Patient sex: M
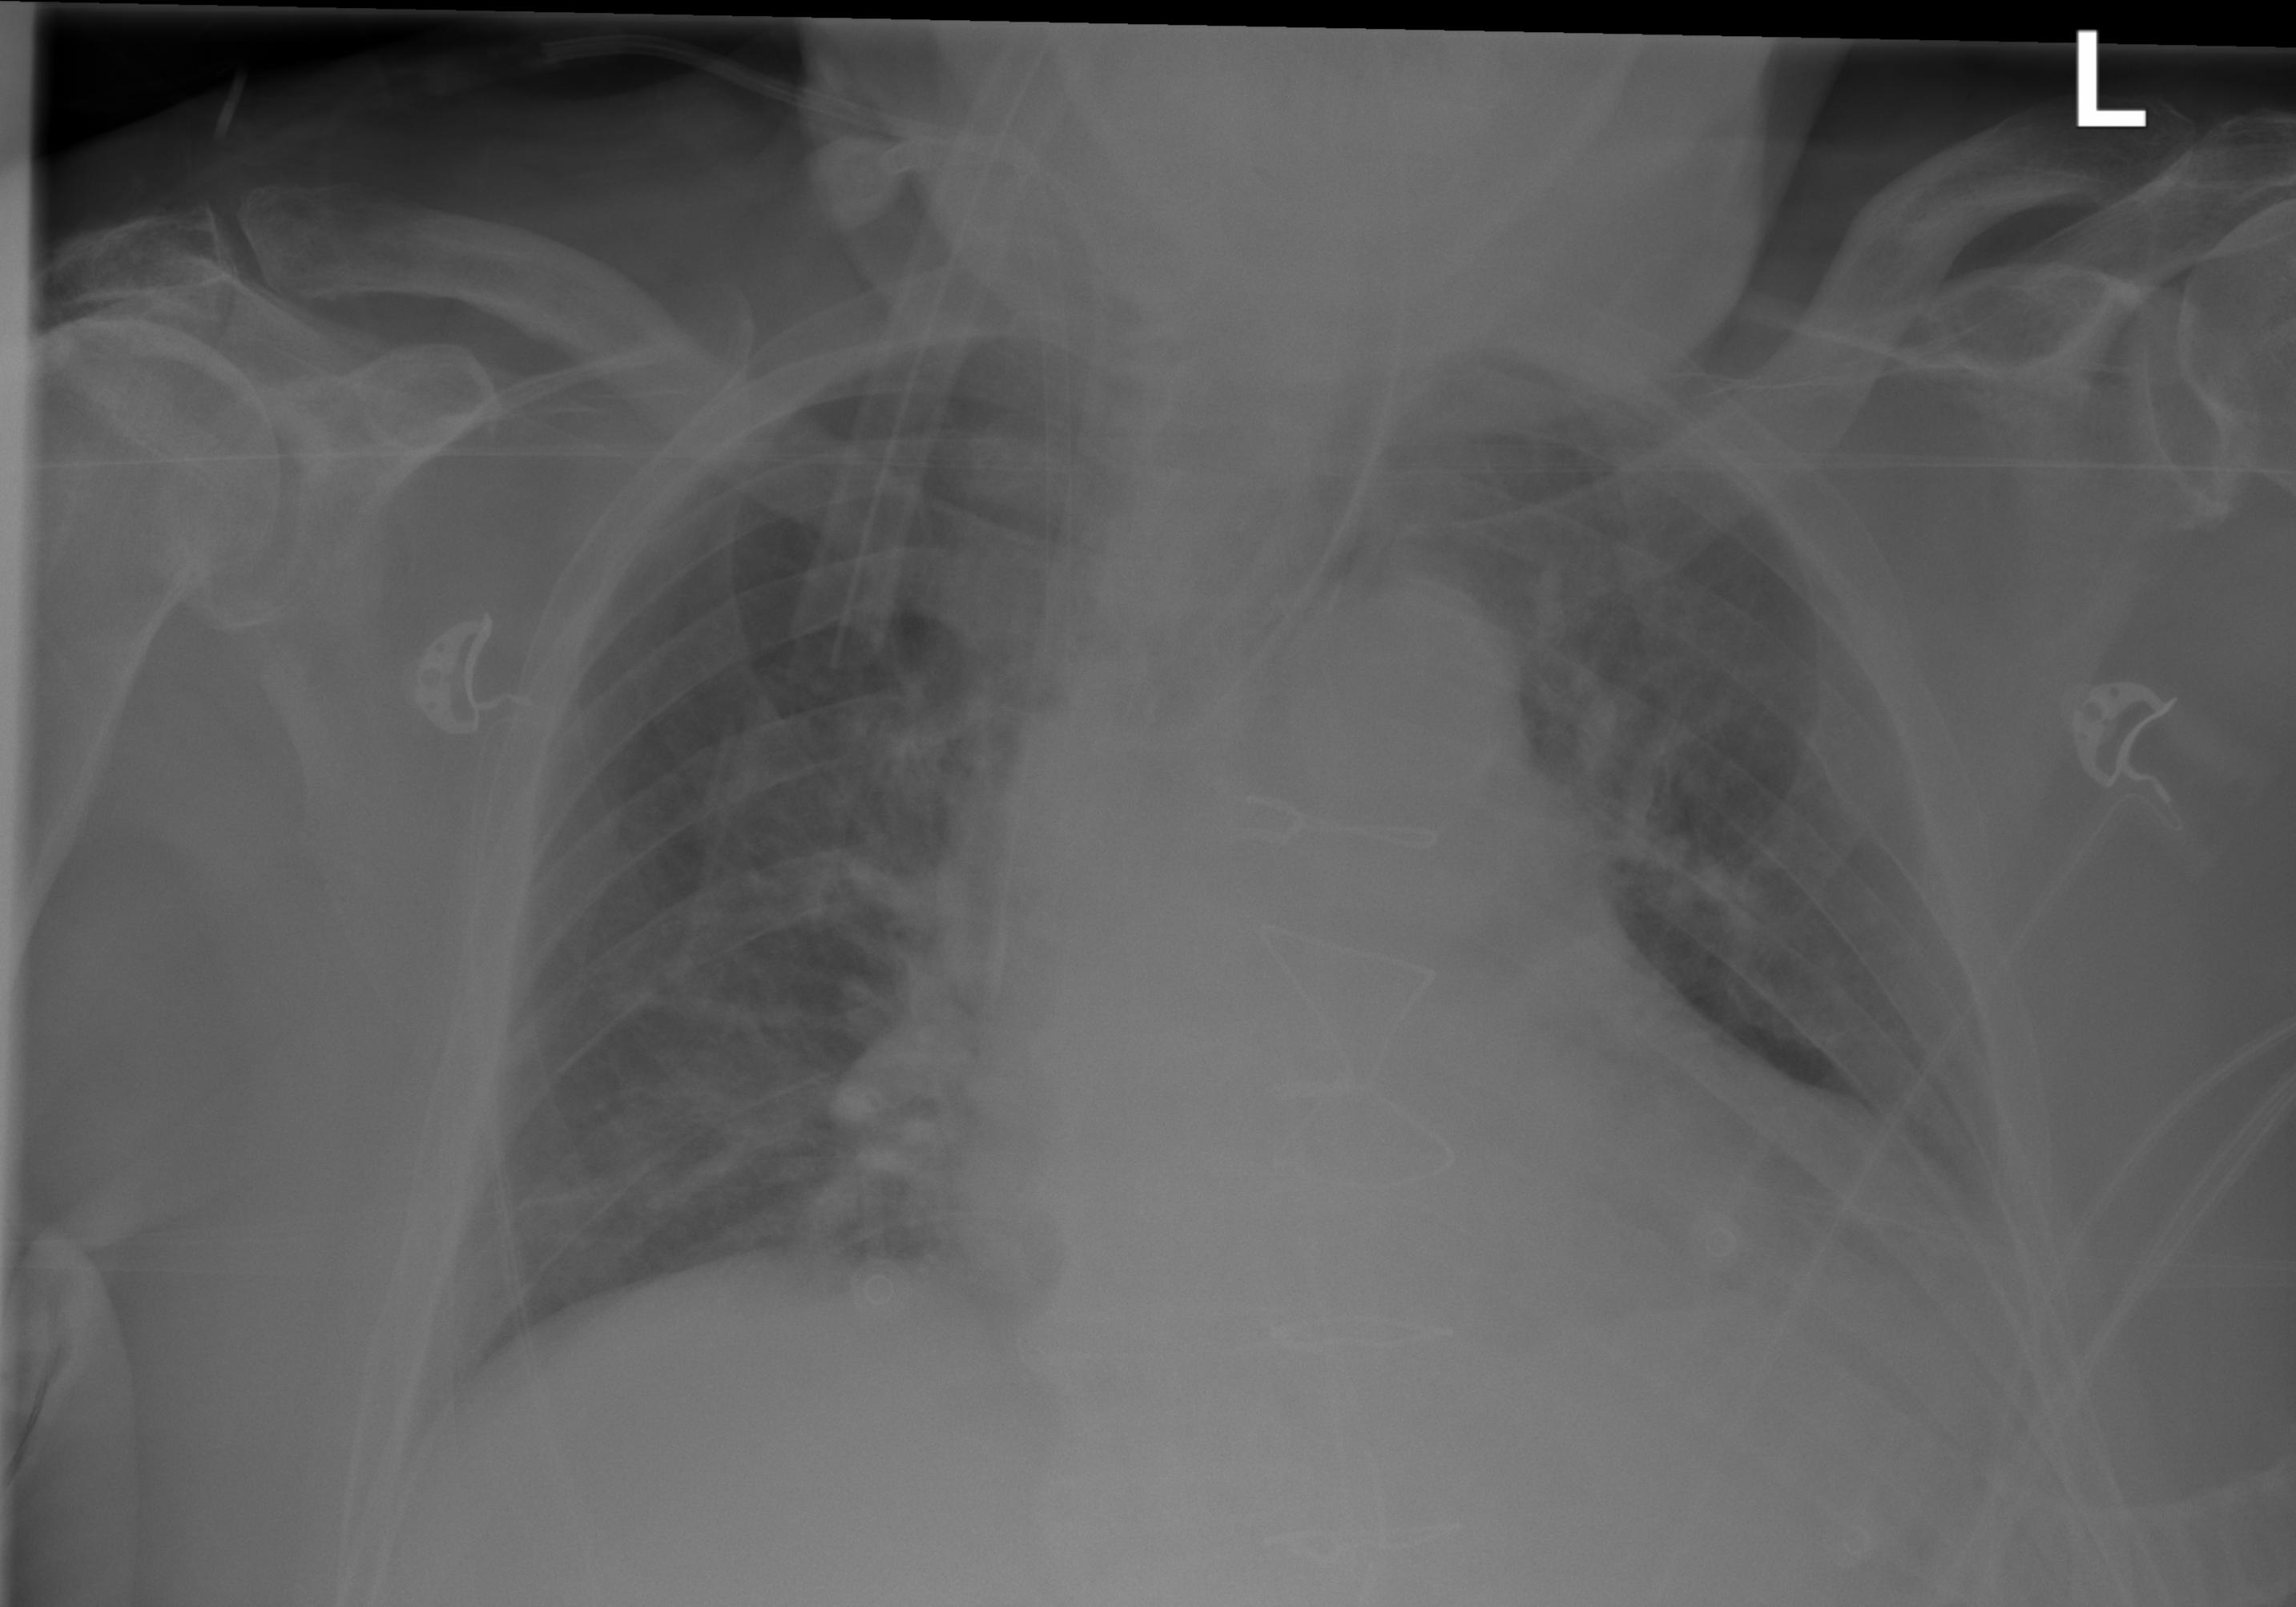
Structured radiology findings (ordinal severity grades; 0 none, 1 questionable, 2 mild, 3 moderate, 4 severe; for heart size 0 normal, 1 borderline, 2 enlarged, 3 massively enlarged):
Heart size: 0
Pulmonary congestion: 2
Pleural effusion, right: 0
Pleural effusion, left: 0
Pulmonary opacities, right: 0
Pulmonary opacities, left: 0
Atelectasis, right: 0
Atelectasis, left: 0